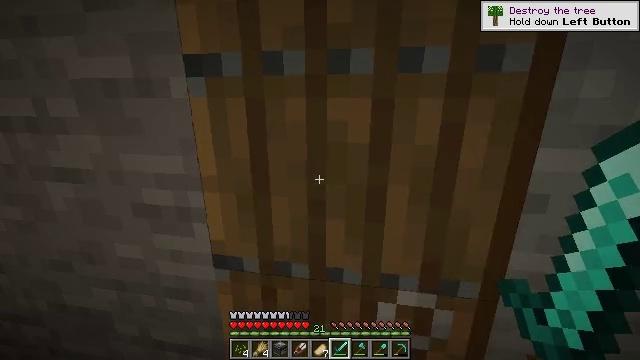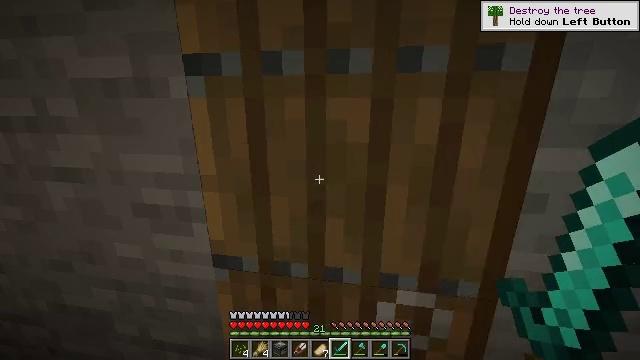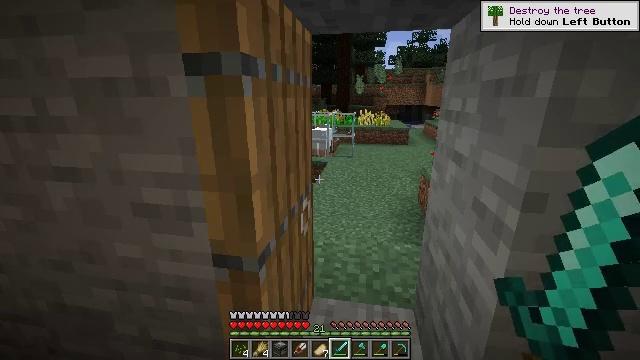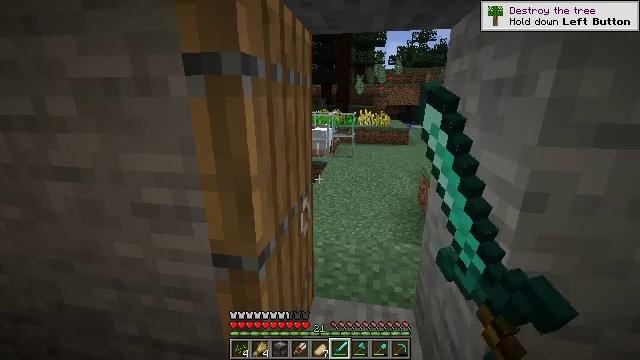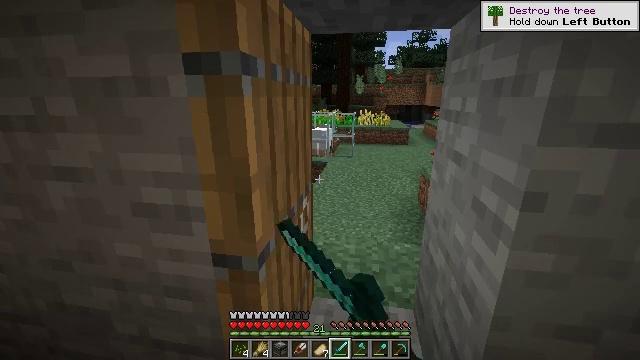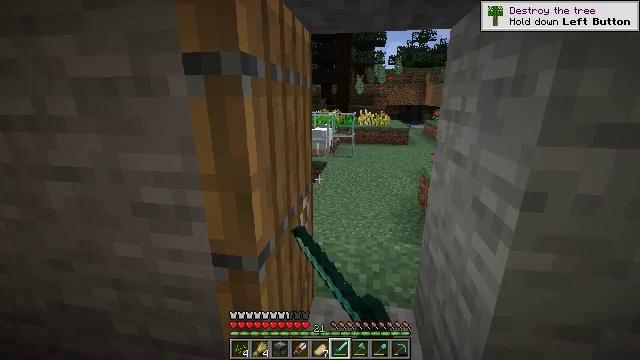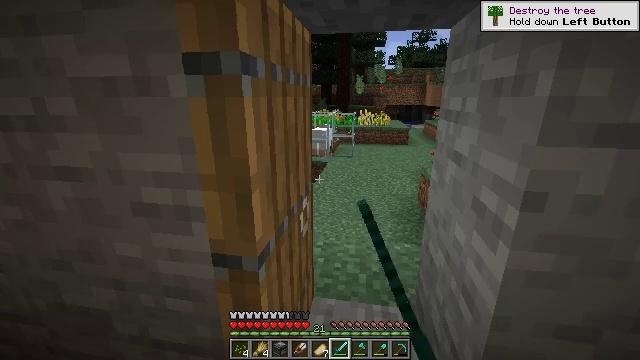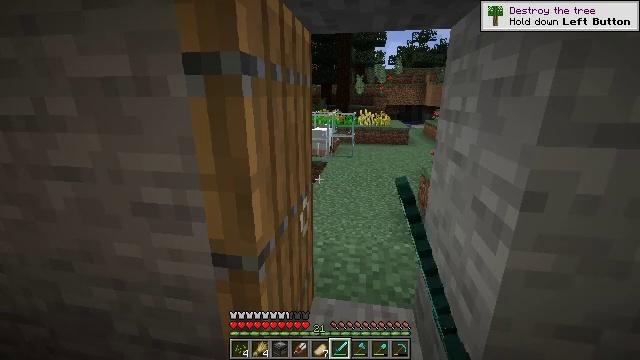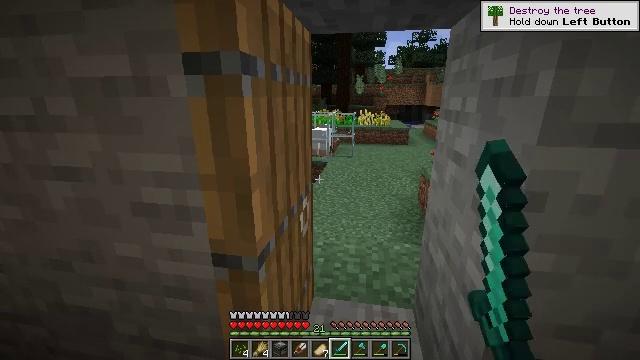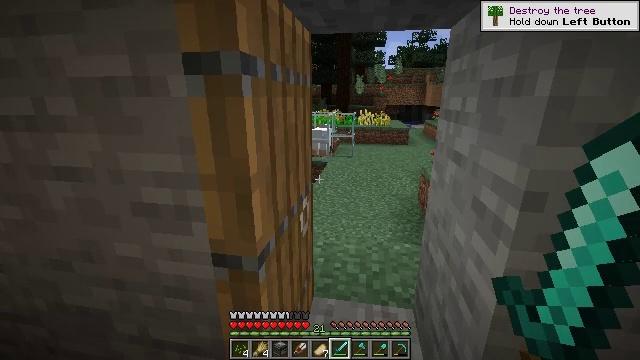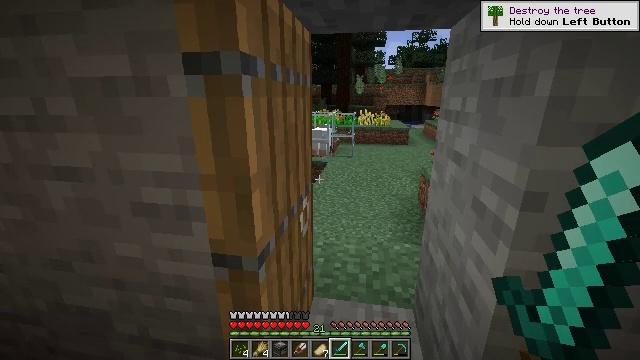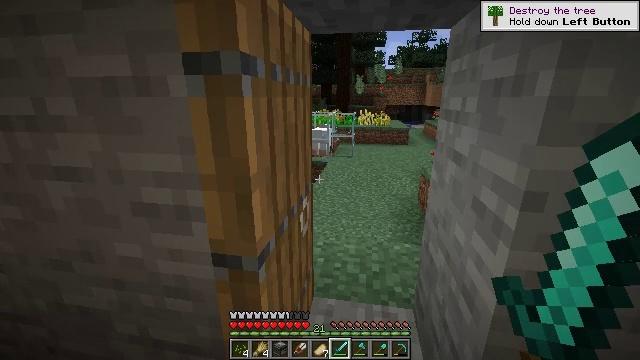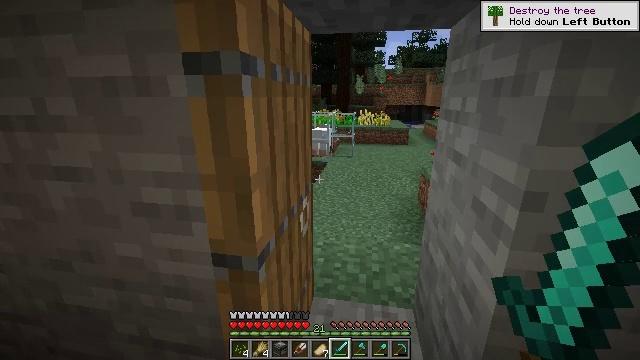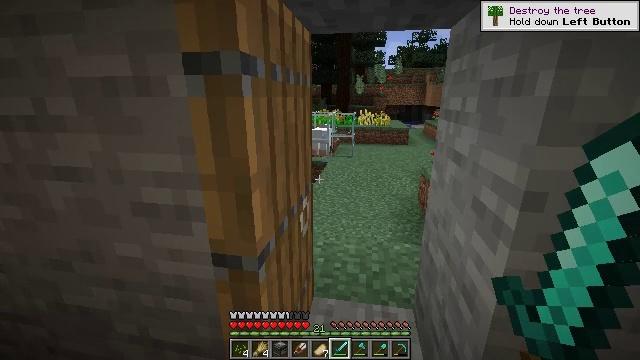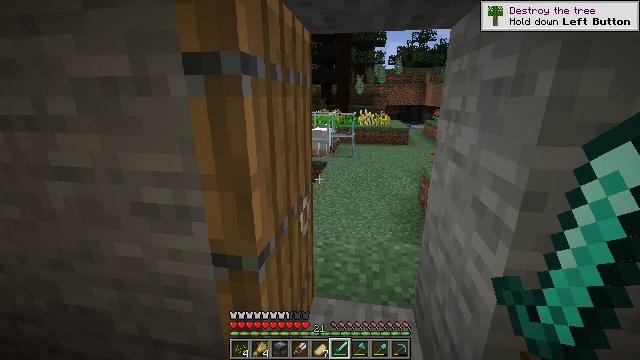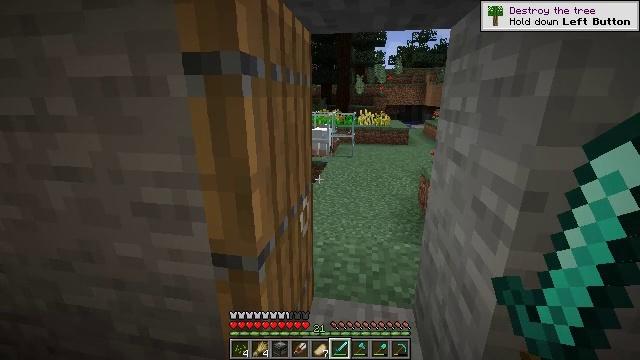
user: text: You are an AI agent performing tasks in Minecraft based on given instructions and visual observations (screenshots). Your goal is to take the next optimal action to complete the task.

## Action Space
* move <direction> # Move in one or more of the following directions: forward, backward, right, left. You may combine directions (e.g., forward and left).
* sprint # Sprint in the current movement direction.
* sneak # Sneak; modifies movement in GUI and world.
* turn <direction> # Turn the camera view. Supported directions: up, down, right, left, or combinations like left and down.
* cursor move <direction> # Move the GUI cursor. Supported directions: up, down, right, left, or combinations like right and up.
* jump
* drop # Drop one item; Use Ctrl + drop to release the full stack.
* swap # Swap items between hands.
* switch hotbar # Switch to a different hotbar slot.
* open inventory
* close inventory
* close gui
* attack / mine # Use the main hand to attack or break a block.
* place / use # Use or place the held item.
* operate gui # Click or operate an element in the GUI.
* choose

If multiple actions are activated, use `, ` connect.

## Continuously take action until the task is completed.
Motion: motion action
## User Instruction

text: craft item air
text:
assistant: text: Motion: no_op
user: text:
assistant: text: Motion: use / place
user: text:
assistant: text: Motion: use / place
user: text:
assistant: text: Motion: use / place
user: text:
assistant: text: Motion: no_op
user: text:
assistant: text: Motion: no_op
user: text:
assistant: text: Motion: no_op
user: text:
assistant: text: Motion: no_op
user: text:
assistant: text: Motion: no_op
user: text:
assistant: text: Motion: no_op
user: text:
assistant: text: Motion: no_op
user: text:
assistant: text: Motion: no_op
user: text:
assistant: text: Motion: no_op
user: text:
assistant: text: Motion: no_op
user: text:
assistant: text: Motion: no_op
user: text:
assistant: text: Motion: no_op
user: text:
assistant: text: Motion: no_op
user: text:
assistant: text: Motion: no_op
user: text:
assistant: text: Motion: no_op
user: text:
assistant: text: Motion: no_op
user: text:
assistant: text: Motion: no_op
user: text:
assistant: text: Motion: no_op
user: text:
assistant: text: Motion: no_op
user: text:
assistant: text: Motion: no_op
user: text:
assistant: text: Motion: no_op
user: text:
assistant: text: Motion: no_op
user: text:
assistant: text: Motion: no_op
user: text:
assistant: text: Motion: no_op
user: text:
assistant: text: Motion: no_op
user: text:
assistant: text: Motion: no_op